You are looking at the envelope spectrum of a bearing's vibration signal. The marked vertical lines are the theoretical fault frequencies for the outer race, inner race, rolling elements, and cage. Classify the bearing condition as one of: normal, inner_race, outer_race, ball.
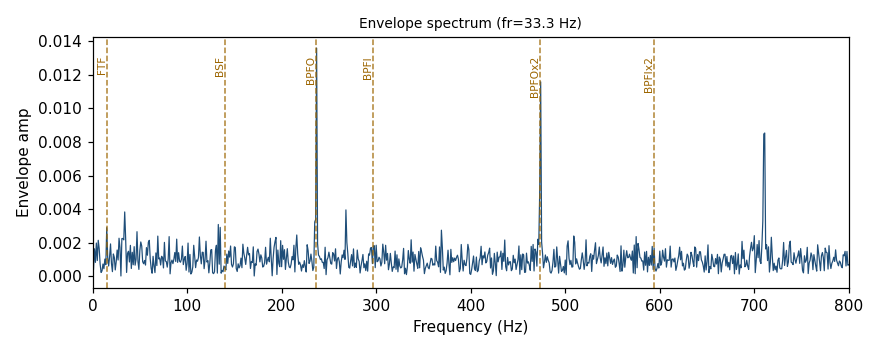
Answer: outer_race